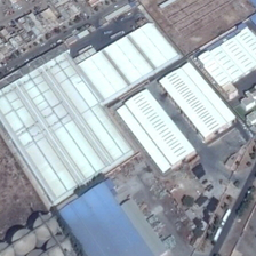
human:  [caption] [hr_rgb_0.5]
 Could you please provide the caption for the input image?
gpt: There are some white and blu e workshops in the industry.

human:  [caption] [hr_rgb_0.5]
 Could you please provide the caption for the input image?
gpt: In the factory where the road passes, there are several white and blue roofs and some cylindrical gray tanks.

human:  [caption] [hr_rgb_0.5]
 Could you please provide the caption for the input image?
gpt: There are some white and blue workshops in the industry.

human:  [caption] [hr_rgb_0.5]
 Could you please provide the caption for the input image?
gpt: In the factory that passes the road, some buildings are white and blue roofs and some cylinders with Gree tanks.

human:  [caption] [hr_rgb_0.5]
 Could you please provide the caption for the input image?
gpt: White and blue industrial buildings